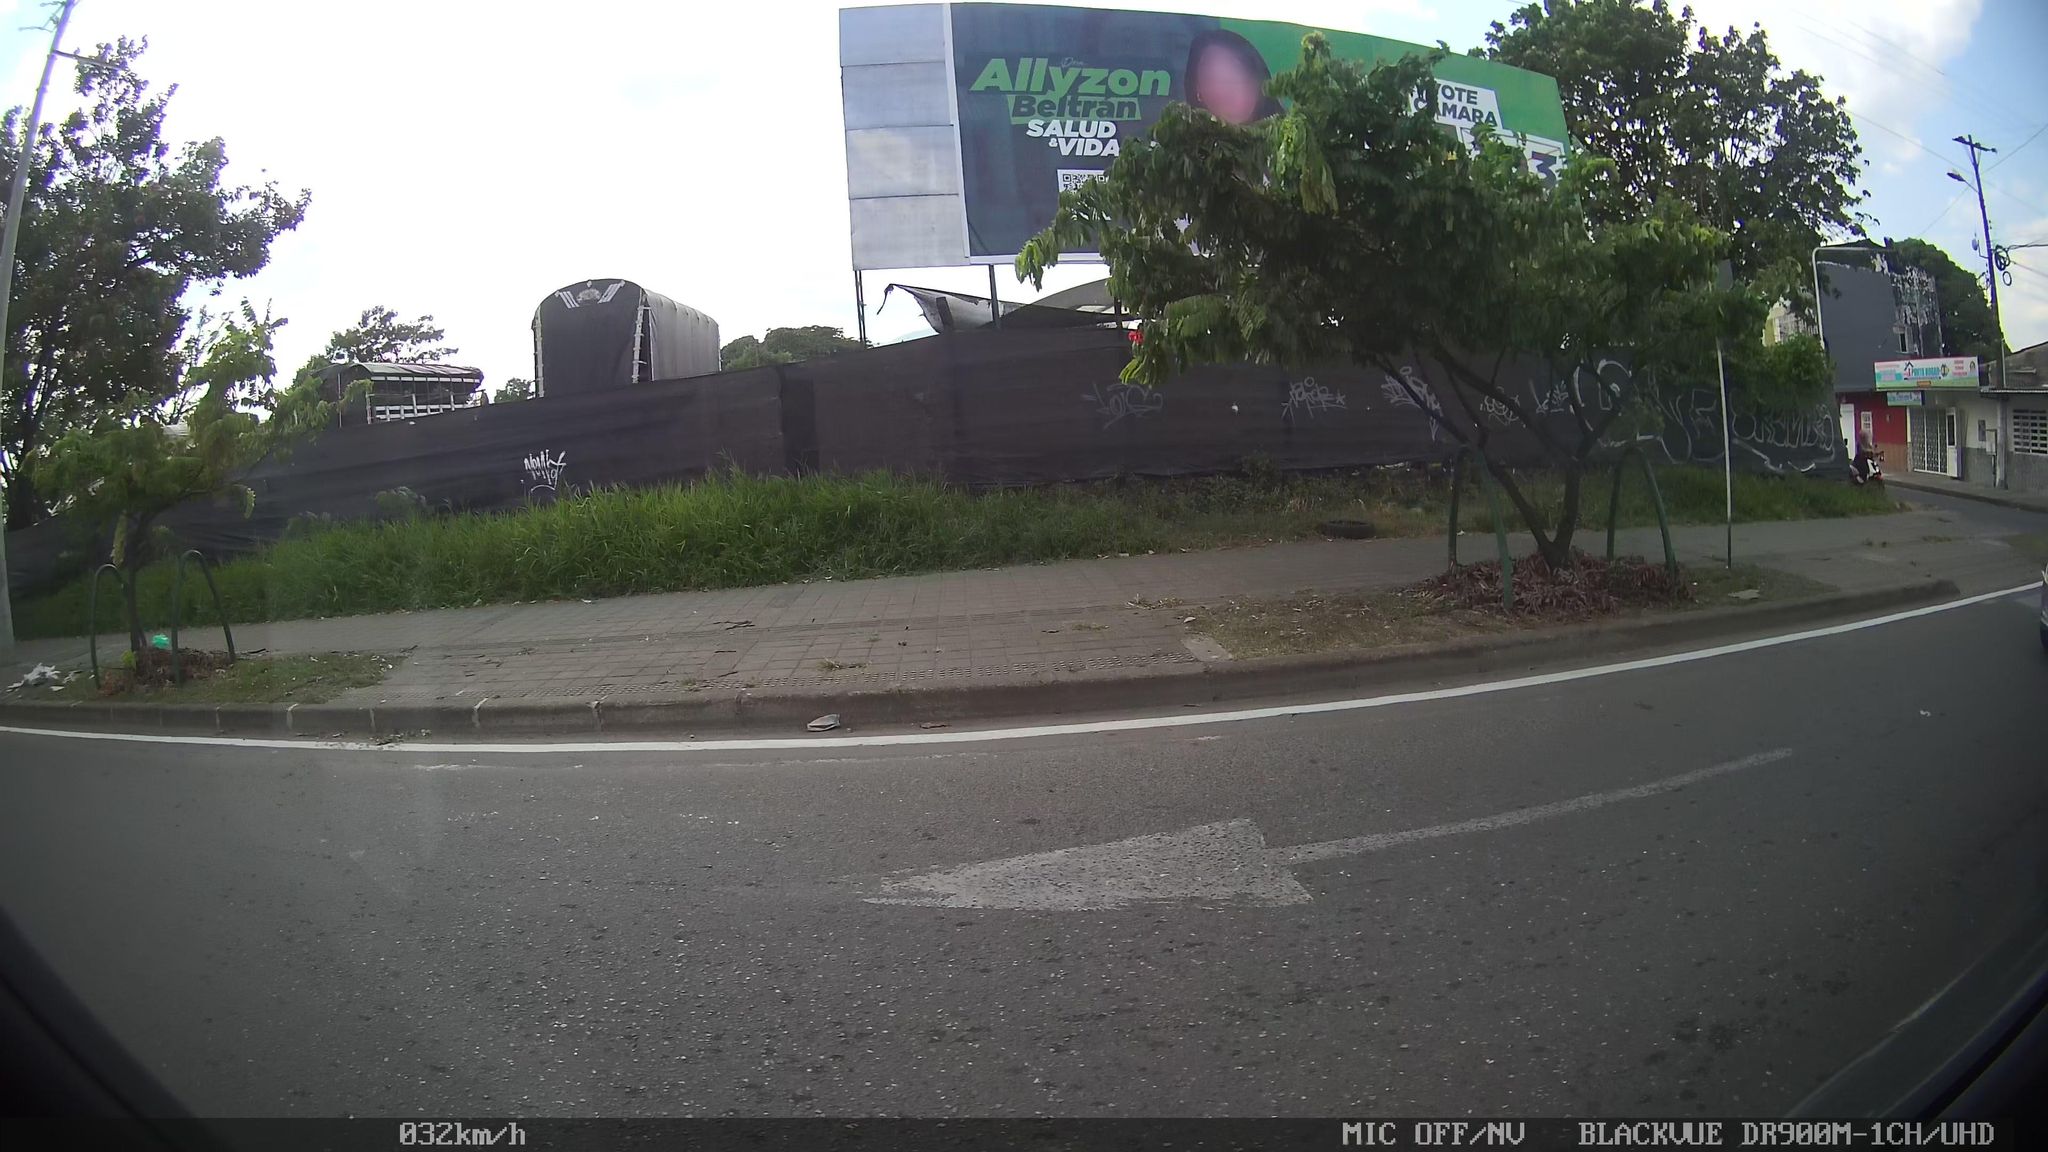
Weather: clear
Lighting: day
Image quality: good
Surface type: driving surface
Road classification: footway
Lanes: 2.0
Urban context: urban centre
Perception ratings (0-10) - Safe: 0.38, Lively: 2.36, Beautiful: 5.19, Boring: 1.13, Depressing: 7.74, Wealthy: 4.9